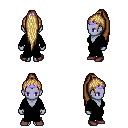
a pixel art fantasy rpg character, female body template, dark elf, purple skin, black robe, red pants, blonde extra-long topknot hairstyle, purple tiara, maroon shoes, four views (front, back, left, right), 2x2 character sprite sheet, small pixel art, hard edges, no anti-aliasing